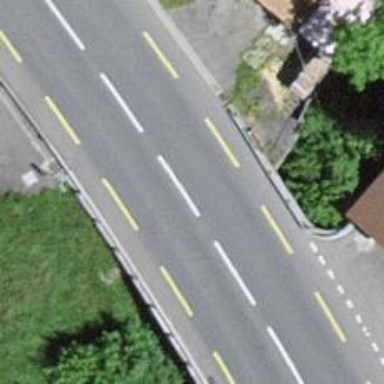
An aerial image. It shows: Bridge with asphalt surface over primary highway. There is designated cycle lane on the bridge.